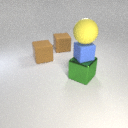
large green metal cube in front of large brown rubber cube